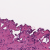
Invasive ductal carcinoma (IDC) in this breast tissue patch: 0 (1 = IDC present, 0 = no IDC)